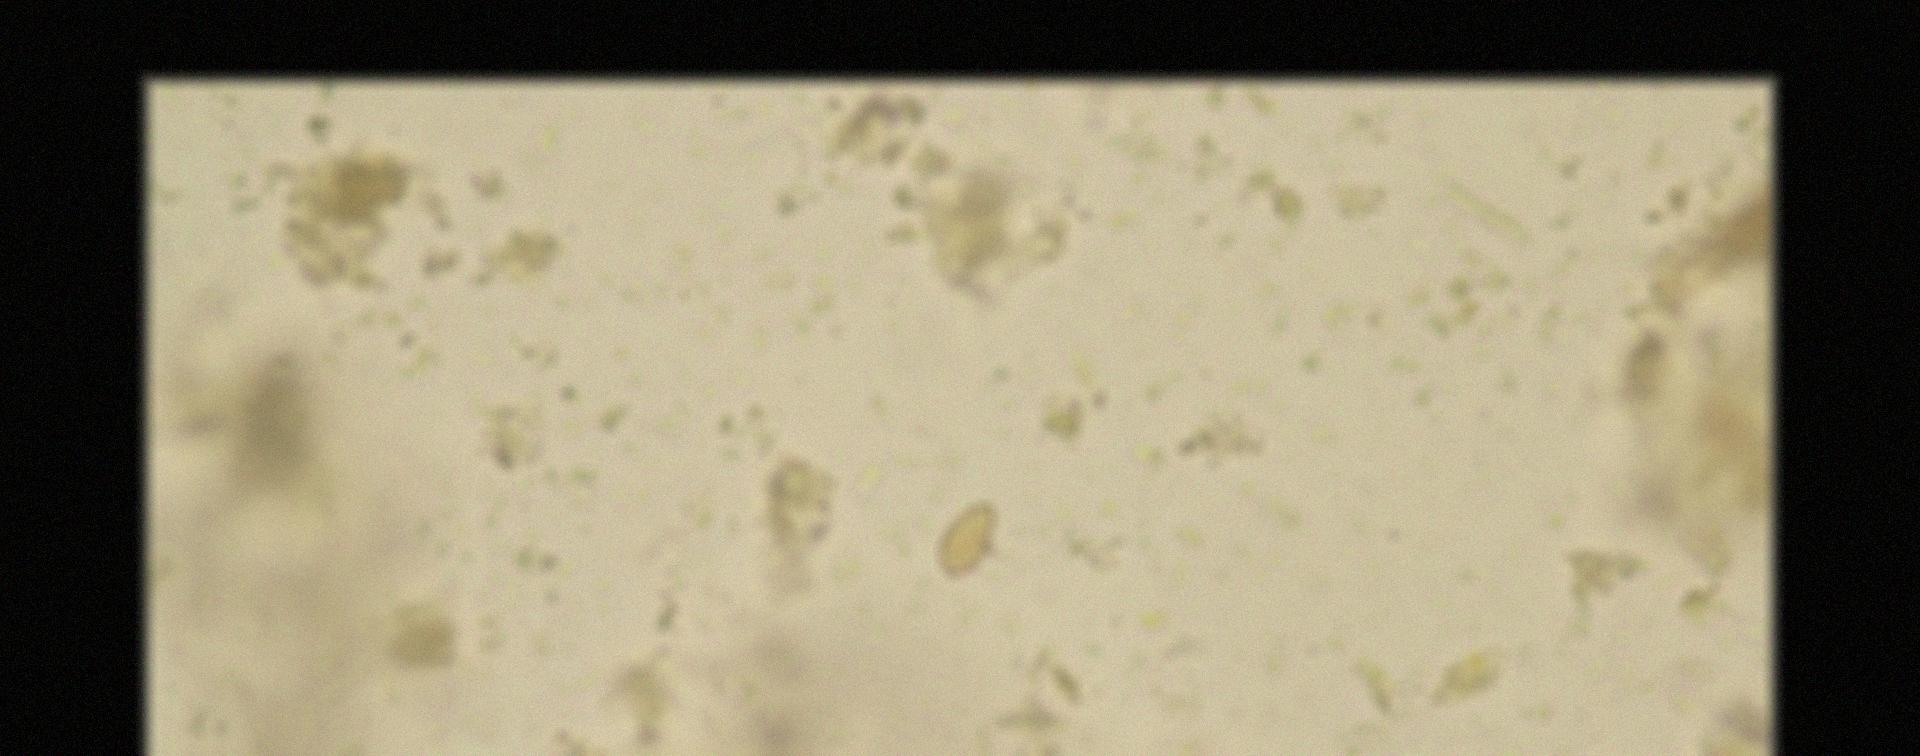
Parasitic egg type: Opisthorchis viverrine